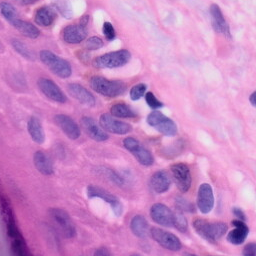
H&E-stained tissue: Skin